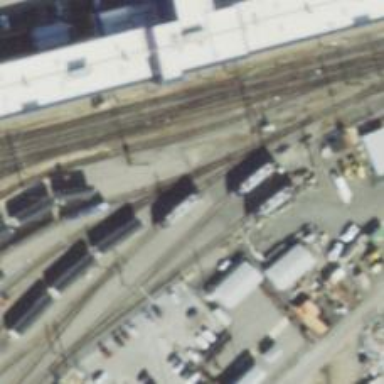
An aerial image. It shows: Railway yard with electrified contact lines.